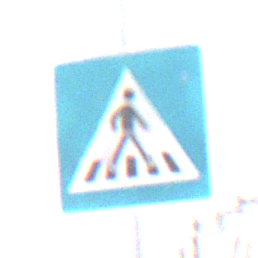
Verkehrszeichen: FussgaengerueberwegLinks
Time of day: MorningAfternoon
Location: Outdoor (Nature)
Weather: PartlyCloudy
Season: NotSpecified
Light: Natural